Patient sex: M
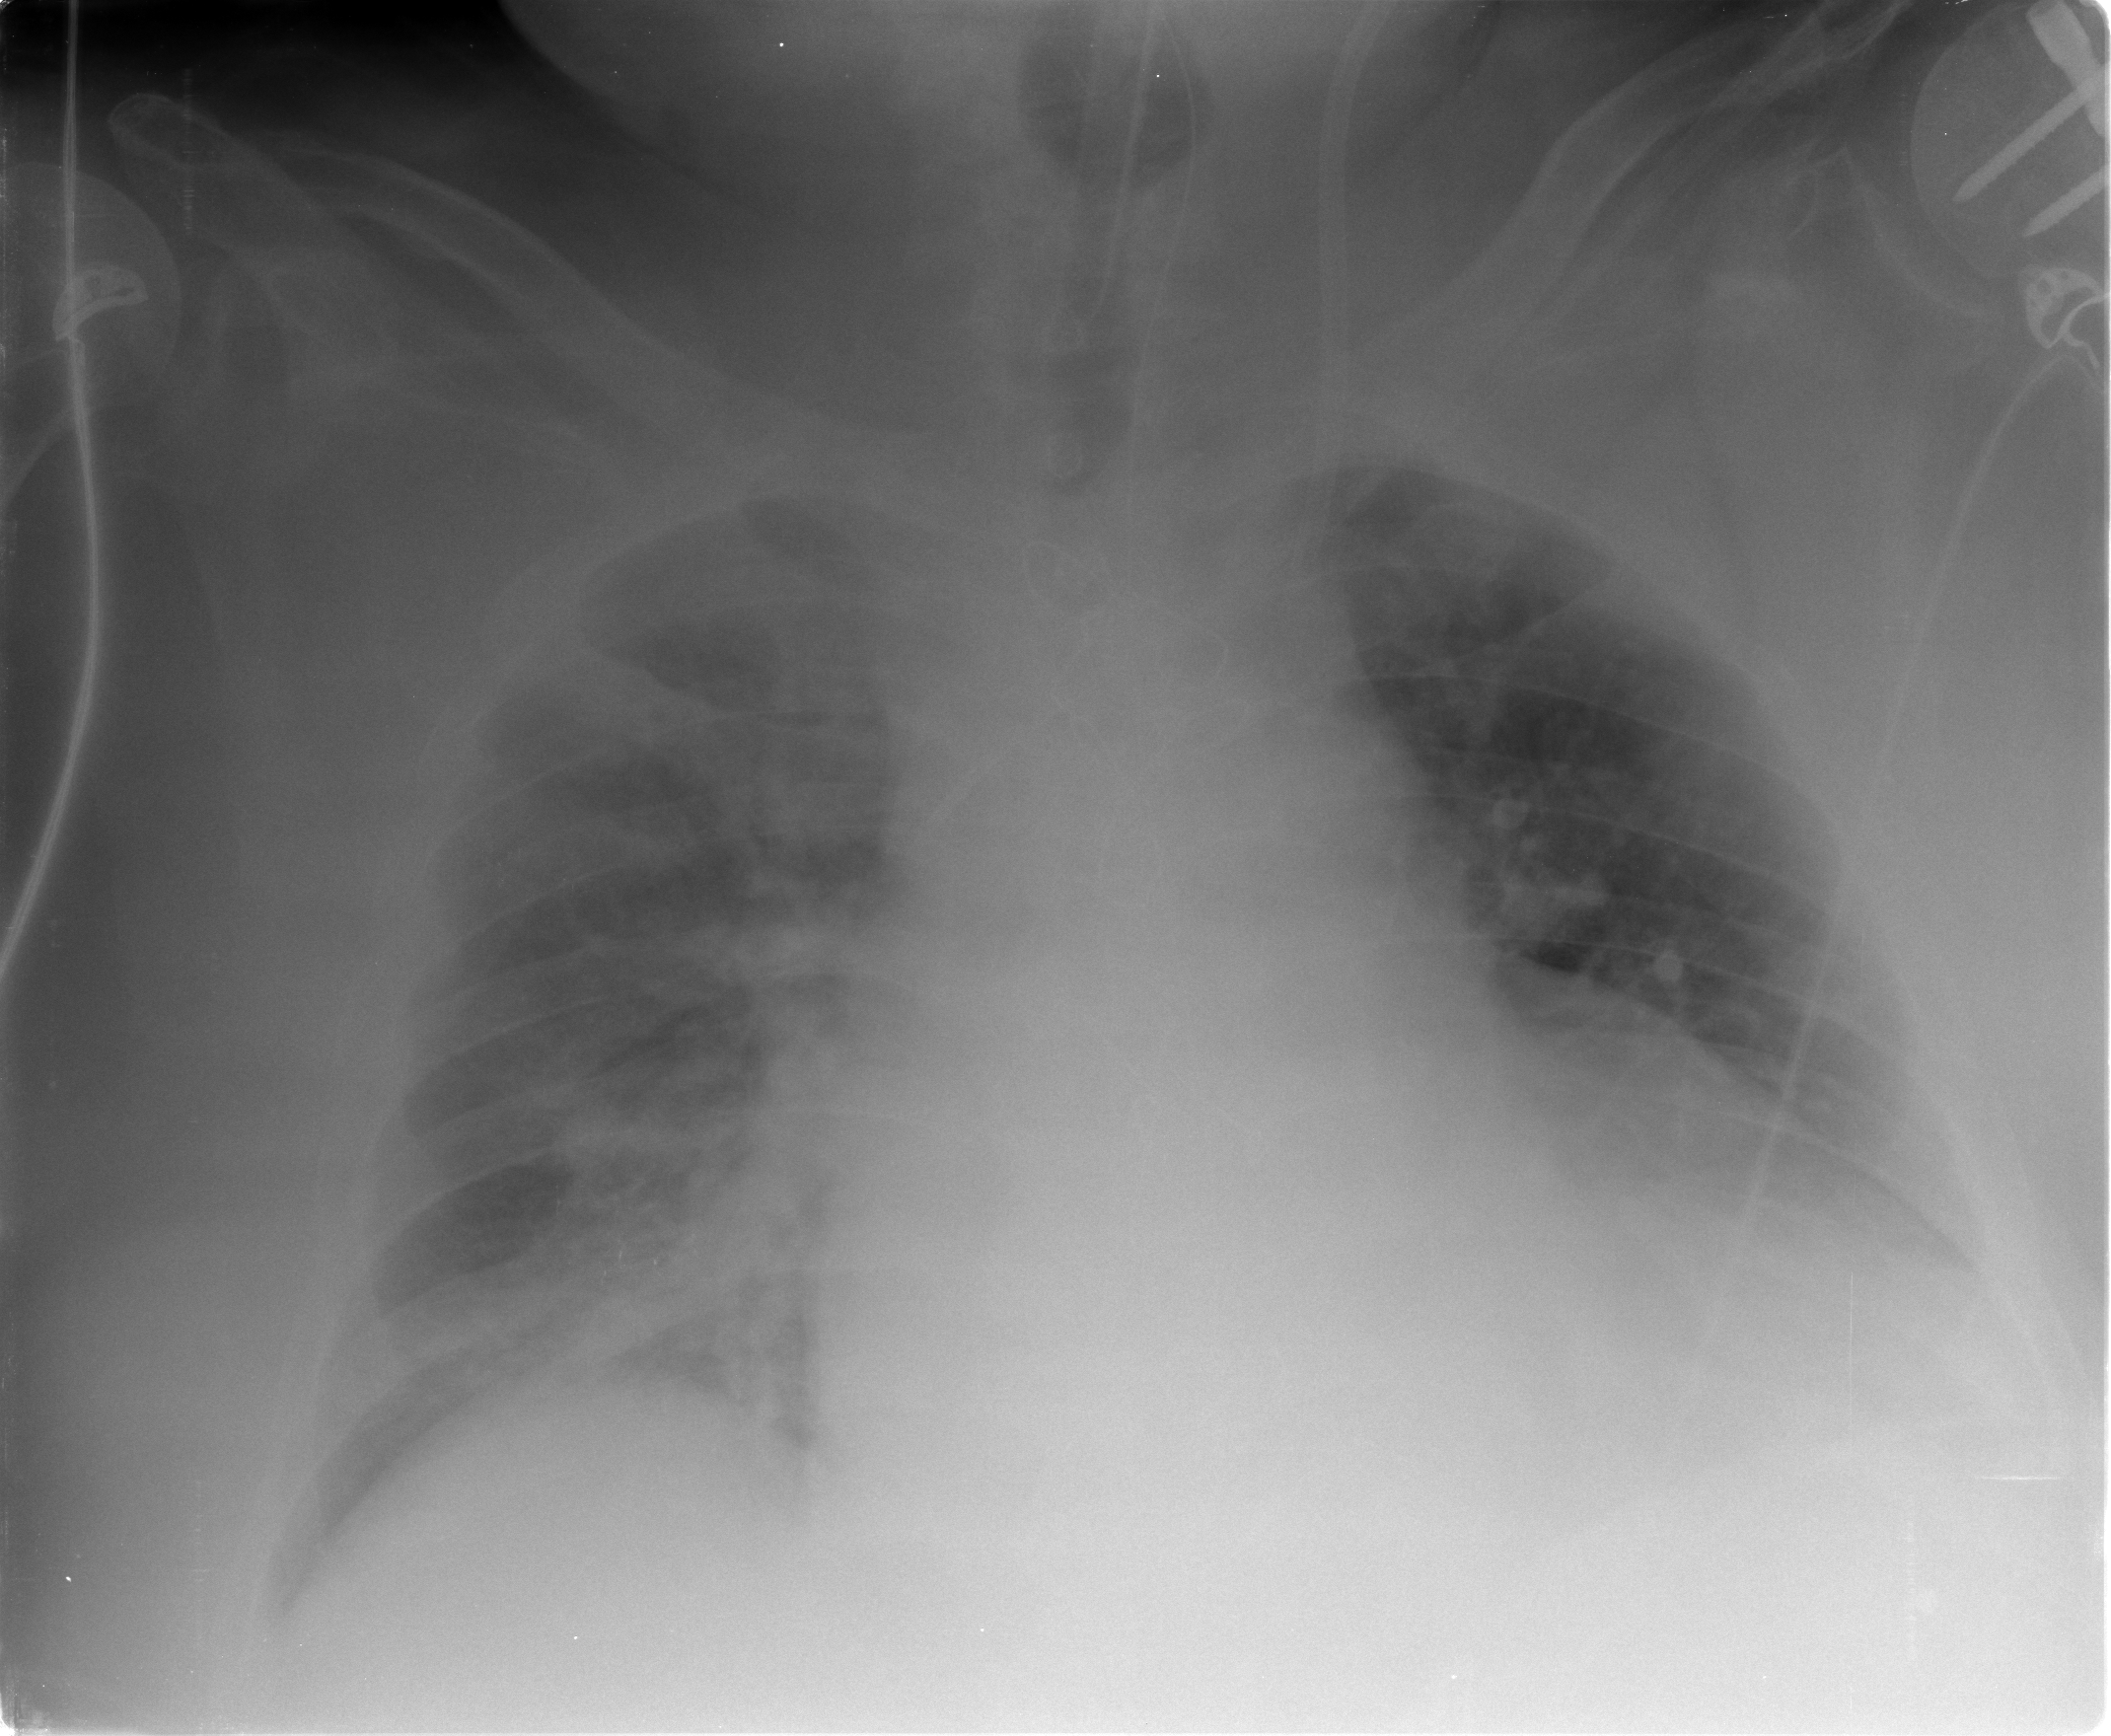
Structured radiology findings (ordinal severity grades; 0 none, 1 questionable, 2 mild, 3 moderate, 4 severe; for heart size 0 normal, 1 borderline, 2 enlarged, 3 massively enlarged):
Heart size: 3
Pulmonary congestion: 3
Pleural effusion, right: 2
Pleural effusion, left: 2
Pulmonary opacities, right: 2
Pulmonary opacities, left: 1
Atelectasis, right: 3
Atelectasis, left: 2